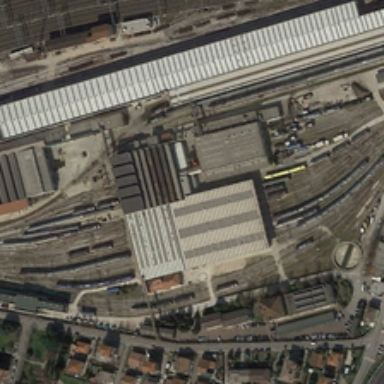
There are many railway lines around the railway station .